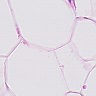
Metastatic tissue present: no